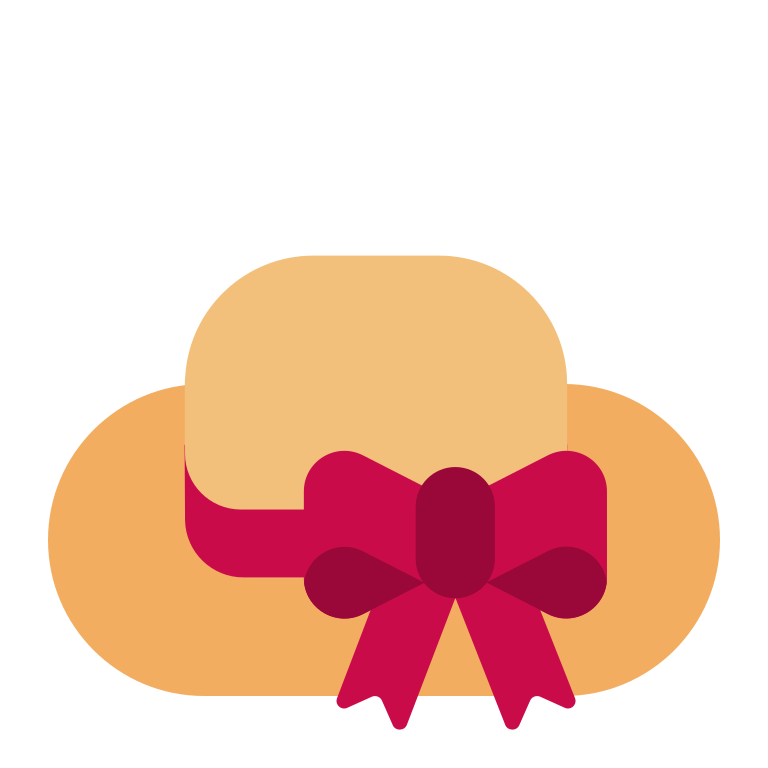
womans hat flat